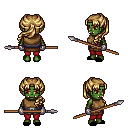
a pixel art fantasy rpg character, female body template, orc, green skin, leather chest armor, red pants, blonde princess hairstyle, metal gloves, black slippers, spear, four views (front, back, left, right), 2x2 character sprite sheet, small pixel art, hard edges, no anti-aliasing